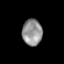
Tissue: prostate
Cell type: Myeloid cells
Senescence score: 0.3576
Nuclear area (px): 517
Mean DAPI intensity: 145.727